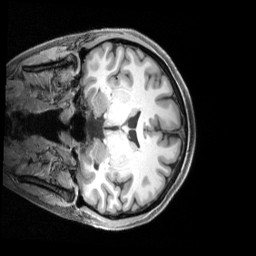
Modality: T1w
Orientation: coronal
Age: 27
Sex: female
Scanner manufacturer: siemens
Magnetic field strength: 3 T
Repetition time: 2.4 s
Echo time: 0.00219 s